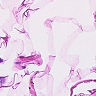
Metastatic tissue present: no